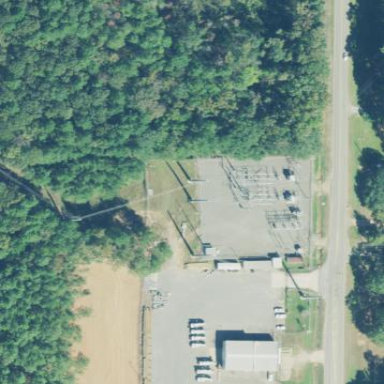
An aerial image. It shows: Distribution power substation secured by fence.